Question: I have a point and I want to figure out which polygon is nearest to the point.
I have geo data of both points and Polygons.

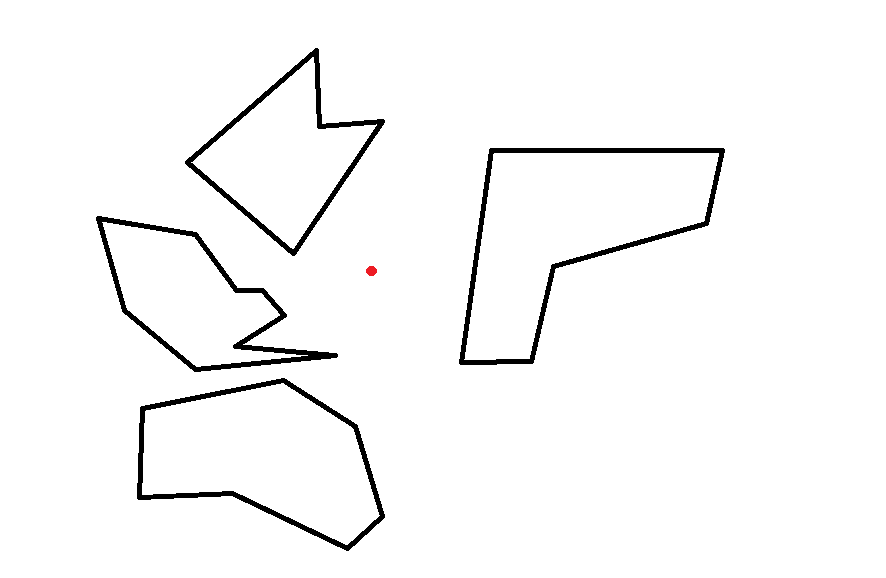
Answer: You can use <URL> to find the distance to each polygon and sort them to retrieve the nearest.
### Example
'''
>>> from shapely.geometry import Point, Polygon
>>> import geopandas as gpd
>>> d = {'geometry': [Polygon([(0, 0), (1, 1), (1, 0)]), Polygon([(3, 3), (4, 3), (4, 4)])]}
>>> gdf = gpd.GeoDataFrame(d)
>>> red_point = Point(1,2)
>>> polygon_index = gdf.distance(red_point).sort_values().index[0]
>>> gdf.loc[polygon_index]
geometry POLYGON ((0.00000 0.00000, 1.00000 1.00000, 1....
Name: 0, dtype: geometry
'''
: remember to set the CRS of the GeoDataFrame.